Field crop: maize
Growth stage: 2
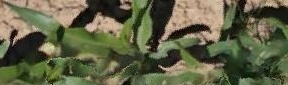
Species: maize